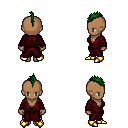
a pixel art fantasy rpg character, female body template, human, dark skin, red robe, gold greaves, green mohawk hairstyle, gold boots, four views (front, back, left, right), 2x2 character sprite sheet, small pixel art, hard edges, no anti-aliasing